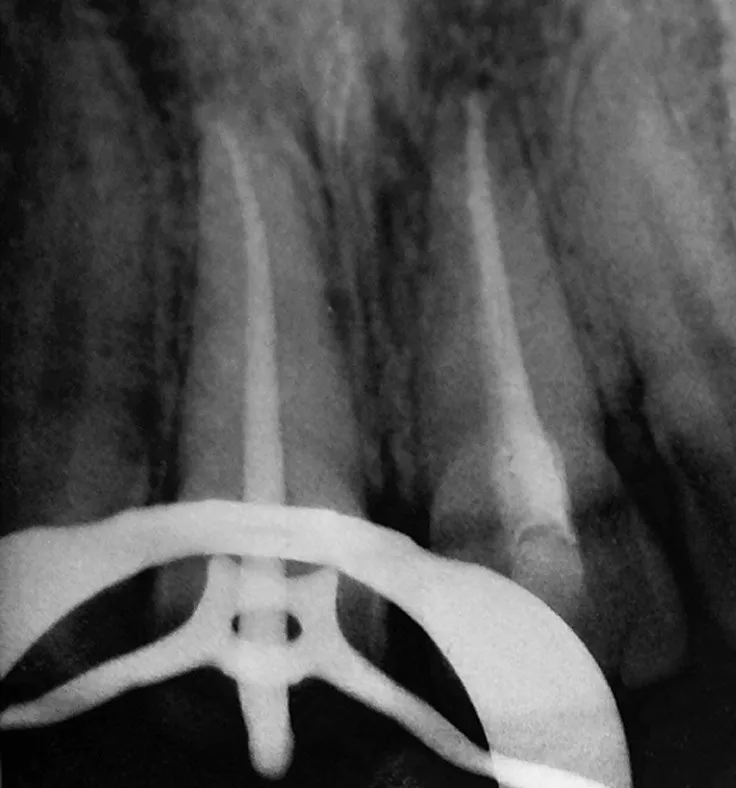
postobturation X-ray.
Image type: radiology (x_ray)